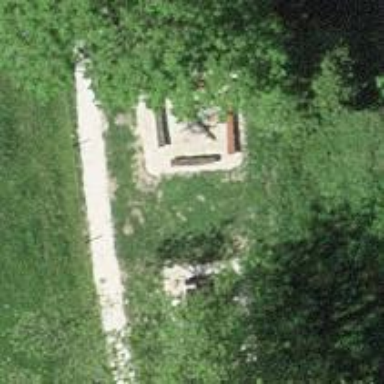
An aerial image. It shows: Picnic table located in leisure land area.